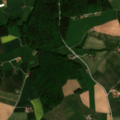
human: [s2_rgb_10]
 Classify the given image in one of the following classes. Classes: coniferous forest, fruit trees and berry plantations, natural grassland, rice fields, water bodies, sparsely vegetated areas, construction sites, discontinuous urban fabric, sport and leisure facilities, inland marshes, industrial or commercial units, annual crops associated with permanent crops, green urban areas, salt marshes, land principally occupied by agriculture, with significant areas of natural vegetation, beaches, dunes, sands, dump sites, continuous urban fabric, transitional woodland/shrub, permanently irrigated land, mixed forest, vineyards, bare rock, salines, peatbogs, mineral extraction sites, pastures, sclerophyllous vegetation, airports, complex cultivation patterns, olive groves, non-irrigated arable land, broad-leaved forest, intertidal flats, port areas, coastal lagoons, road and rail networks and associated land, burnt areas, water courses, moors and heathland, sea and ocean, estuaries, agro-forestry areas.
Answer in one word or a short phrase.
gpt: non-irrigated arable land, complex cultivation patterns, broad-leaved forest